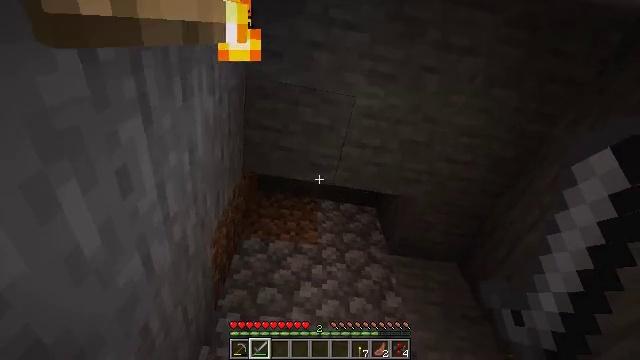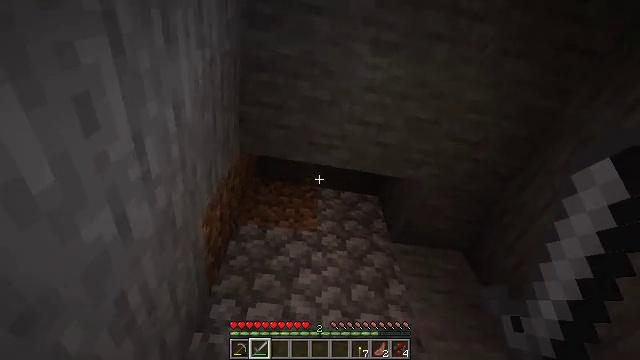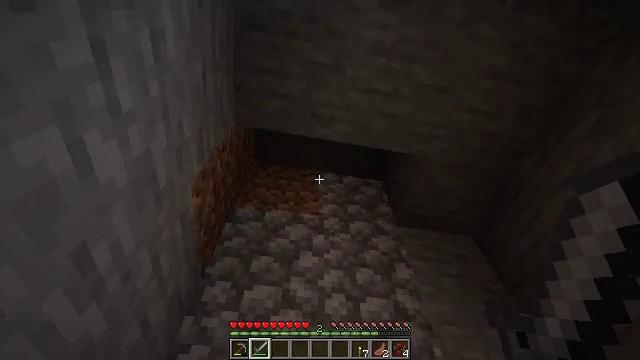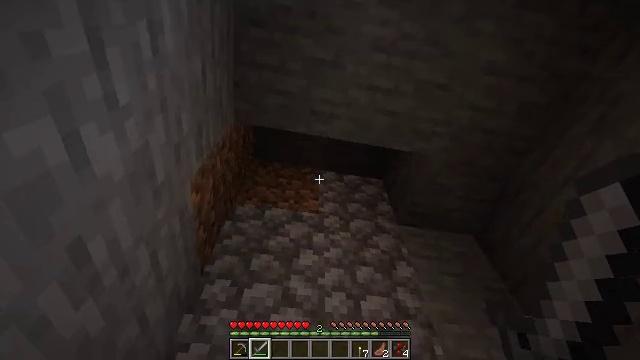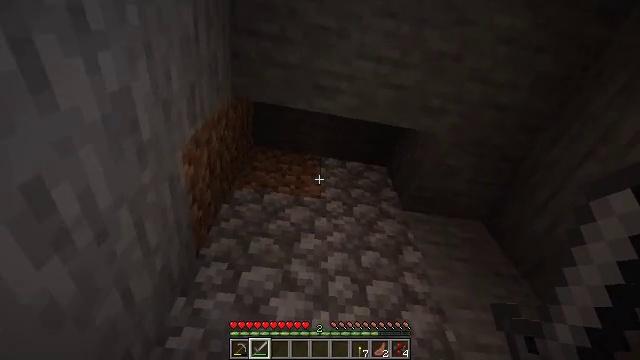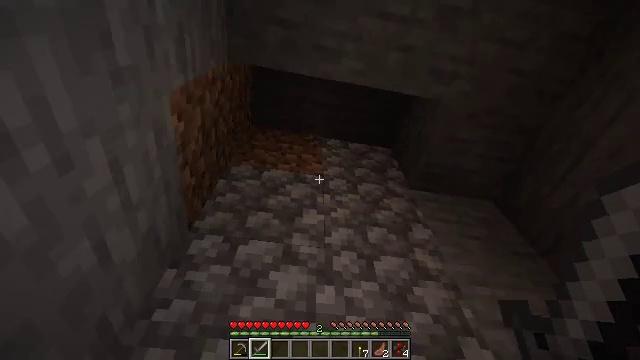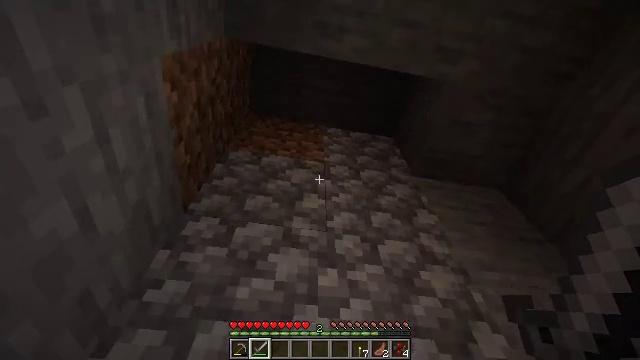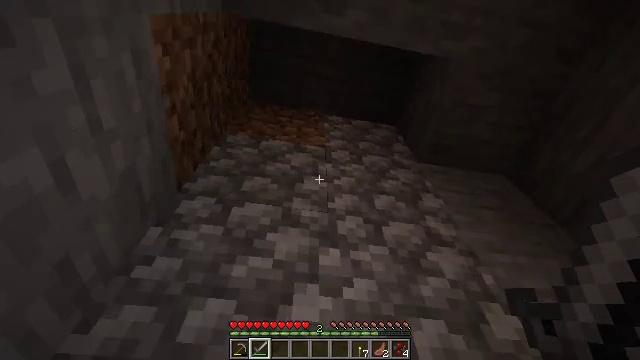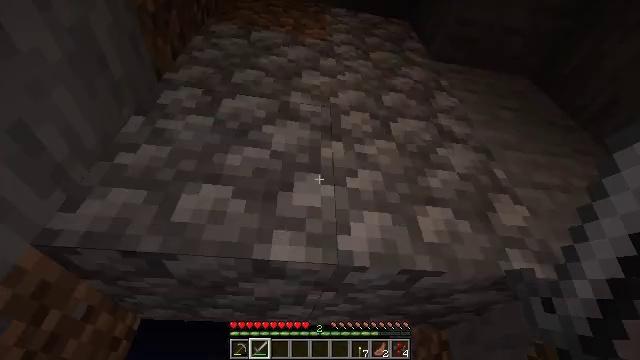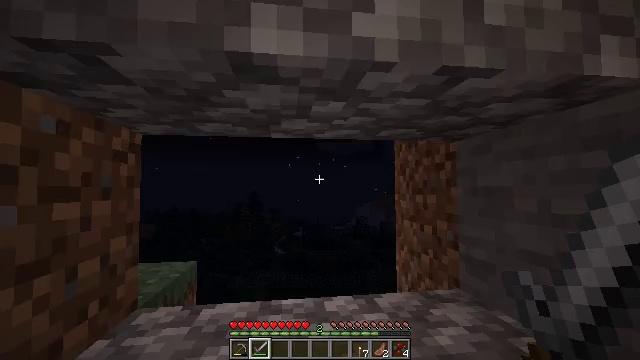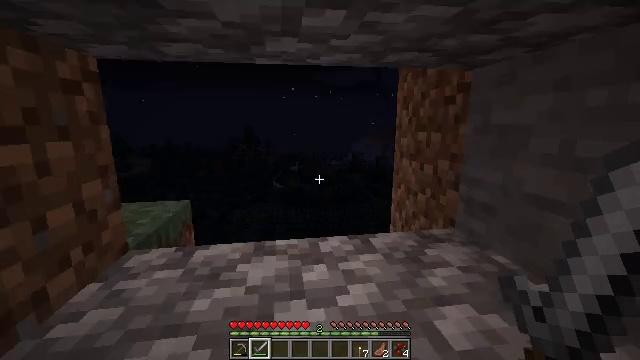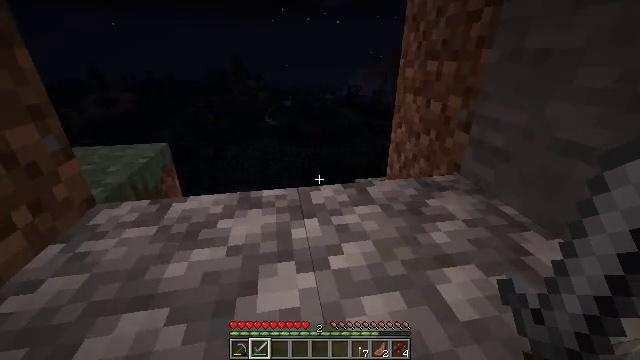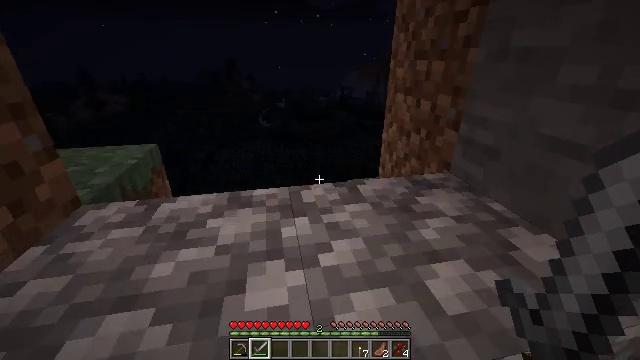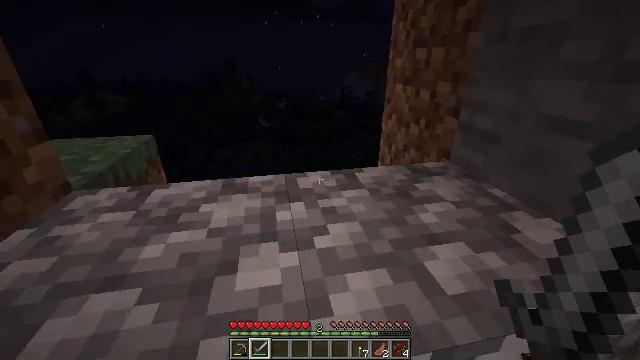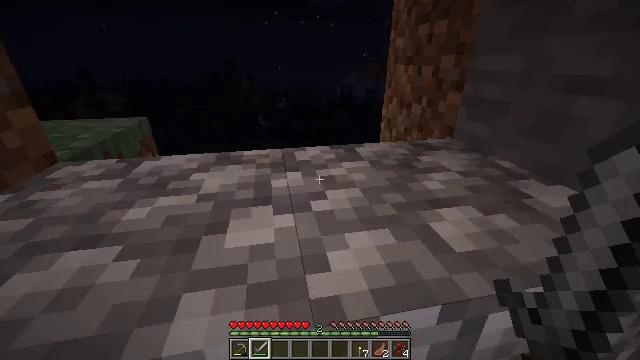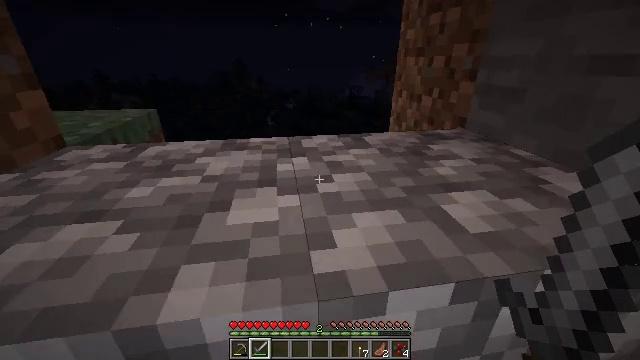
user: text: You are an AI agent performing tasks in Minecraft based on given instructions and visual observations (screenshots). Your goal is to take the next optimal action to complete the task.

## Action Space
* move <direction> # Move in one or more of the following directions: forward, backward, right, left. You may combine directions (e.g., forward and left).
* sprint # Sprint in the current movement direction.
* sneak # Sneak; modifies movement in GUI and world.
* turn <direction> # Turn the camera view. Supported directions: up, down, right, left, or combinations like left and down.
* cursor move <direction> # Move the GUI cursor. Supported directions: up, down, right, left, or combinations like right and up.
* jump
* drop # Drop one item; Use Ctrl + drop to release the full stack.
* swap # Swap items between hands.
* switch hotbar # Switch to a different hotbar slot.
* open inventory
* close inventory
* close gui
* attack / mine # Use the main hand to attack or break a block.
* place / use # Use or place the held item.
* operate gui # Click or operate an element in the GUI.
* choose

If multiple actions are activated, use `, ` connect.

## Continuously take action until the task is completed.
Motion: motion action
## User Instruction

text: Craft multiple cobblestone slab with cobblestone.
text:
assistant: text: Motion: move forward
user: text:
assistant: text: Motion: move forward
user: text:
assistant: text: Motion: move forward
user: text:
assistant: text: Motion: move forward
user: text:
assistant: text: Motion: move forward
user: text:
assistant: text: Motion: move forward
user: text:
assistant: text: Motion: move forward
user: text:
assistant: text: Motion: move forward, turn down
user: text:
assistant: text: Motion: move forward, turn left and down
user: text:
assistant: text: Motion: move forward, turn down
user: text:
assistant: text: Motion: turn right and down
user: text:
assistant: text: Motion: sneak, turn right
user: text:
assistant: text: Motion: sneak
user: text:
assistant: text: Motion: sneak
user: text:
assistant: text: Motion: sneak, turn left
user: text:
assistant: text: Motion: sneak, turn left
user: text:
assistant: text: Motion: sneak
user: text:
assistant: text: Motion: sneak
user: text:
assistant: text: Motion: sneak
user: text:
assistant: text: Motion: sneak
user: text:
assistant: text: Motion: no_op
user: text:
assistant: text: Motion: no_op
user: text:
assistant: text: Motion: no_op
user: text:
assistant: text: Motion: no_op
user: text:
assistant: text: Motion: no_op
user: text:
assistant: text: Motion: no_op
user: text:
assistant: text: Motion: no_op
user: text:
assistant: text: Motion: turn right
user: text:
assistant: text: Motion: turn right
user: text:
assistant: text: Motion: no_op